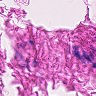
Metastatic tissue present: no